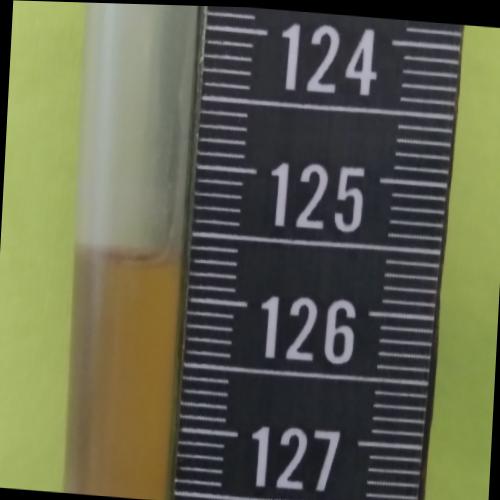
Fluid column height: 125.7 cm